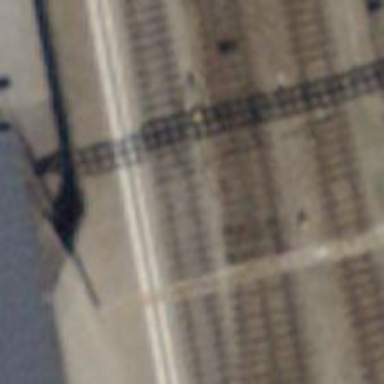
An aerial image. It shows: Railway siding with one electrified track and contact line.